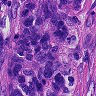
Metastatic tissue present: yes